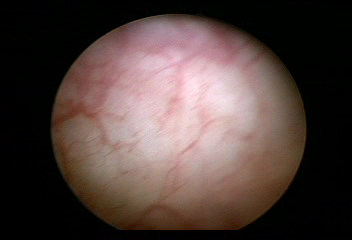
Modality: WLC
Class: Normal mucosa
Bladder cancer association: No